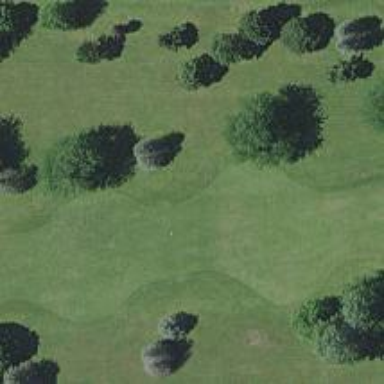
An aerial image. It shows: Golf hole.